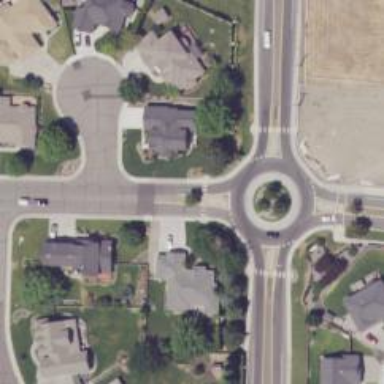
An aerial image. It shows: Secondary road around roundabout.